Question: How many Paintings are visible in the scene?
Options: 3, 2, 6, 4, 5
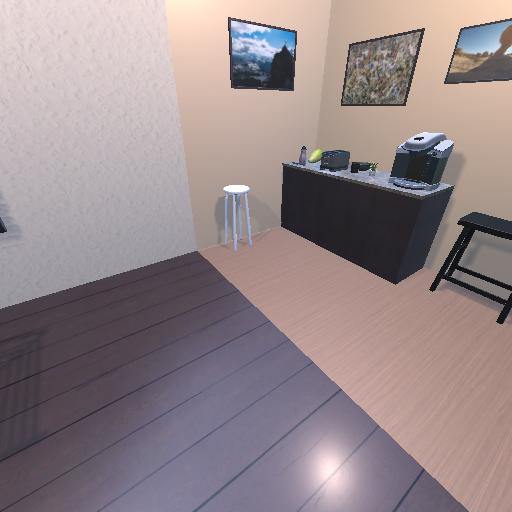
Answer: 3